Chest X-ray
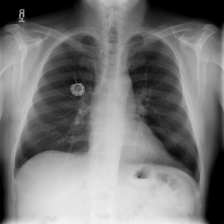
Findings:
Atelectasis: negative
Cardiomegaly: negative
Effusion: negative
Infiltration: negative
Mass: negative
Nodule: negative
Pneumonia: negative
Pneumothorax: negative
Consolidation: negative
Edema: negative
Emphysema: negative
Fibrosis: negative
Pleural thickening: negative
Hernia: negative